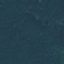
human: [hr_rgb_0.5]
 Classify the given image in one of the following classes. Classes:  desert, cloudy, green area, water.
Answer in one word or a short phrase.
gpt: green area